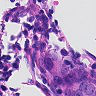
Metastatic tissue present: yes